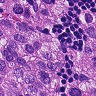
Metastatic tissue present: yes